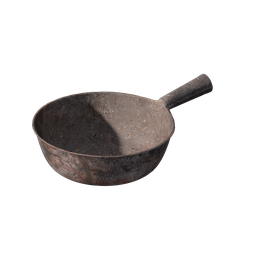
Label: tools